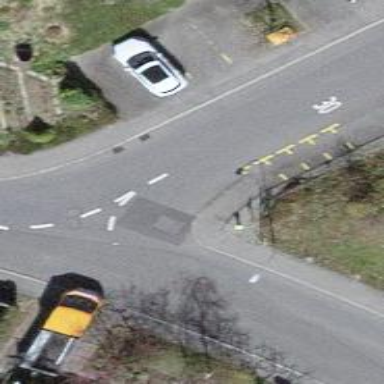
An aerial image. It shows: Kerb serving as barrier.